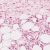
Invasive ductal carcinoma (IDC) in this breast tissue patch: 0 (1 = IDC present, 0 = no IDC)